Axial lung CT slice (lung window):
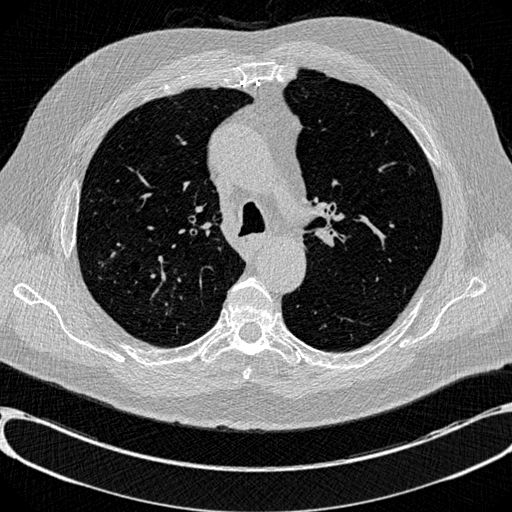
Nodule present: no